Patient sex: M
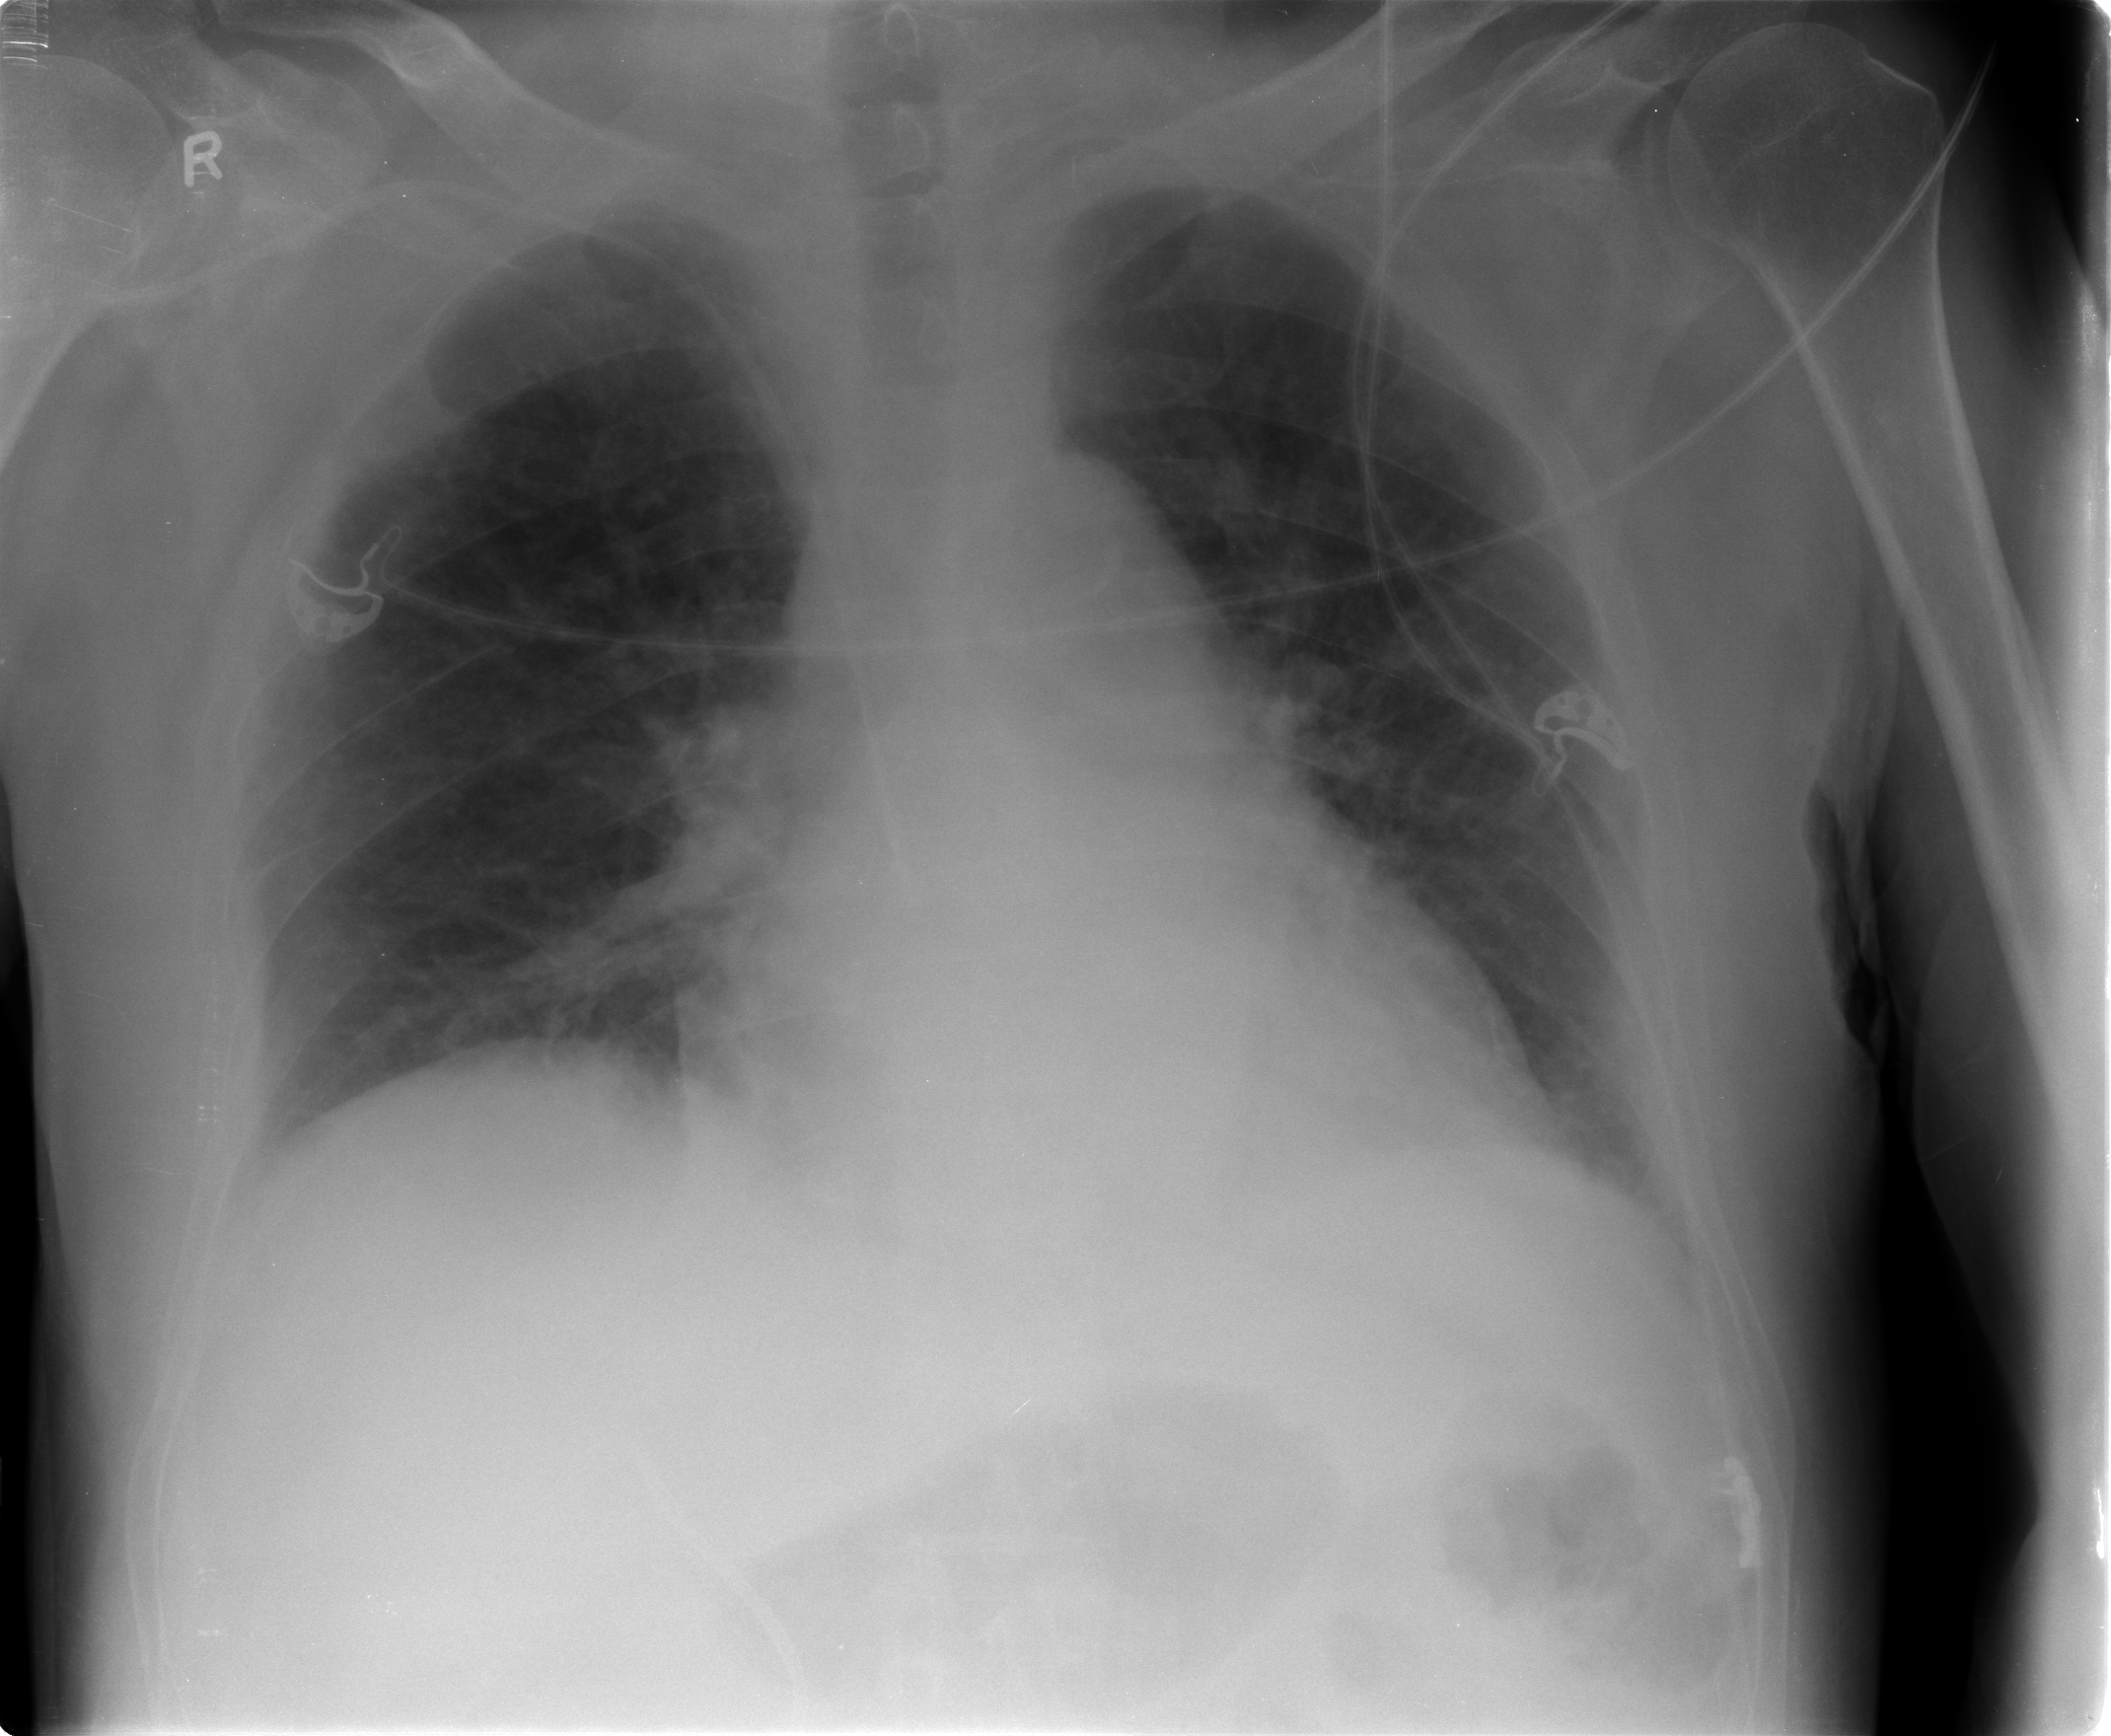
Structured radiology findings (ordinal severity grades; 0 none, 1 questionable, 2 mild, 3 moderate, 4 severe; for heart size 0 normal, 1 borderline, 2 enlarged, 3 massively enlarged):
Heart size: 2
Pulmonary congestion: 2
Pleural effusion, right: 2
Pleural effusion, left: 0
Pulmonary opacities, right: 0
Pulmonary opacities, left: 0
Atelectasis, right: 2
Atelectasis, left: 2